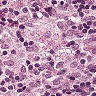
Metastatic tissue present: no